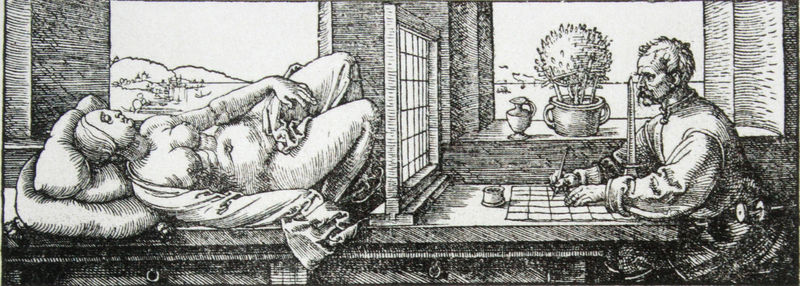
Titel: Der Zeichner des liegenden Weibes
Künstler: Albrecht Dürer
Institution: (Seriendruck)
Schlagwörter: akt, feder, hand, kopf, körper, mann, nackt, schatten, umhang, landschaft, sitzen, brust, busen, fenster, frau, geste, grau, licht, profil, schwarz, tisch, weiss, zeichnung, blick, dame, tuch, bart, profile, wand, bild, hände, innenraum, schauen, brüstung, busch, gitter, gewand, haare, kelch, mantel, sitzend, stoff, pflanze, kanne, krug, beine, blumentopf, bäumchen, topf, brüste, holzschnitt, papier, liegen, modell, perspektive, studie, grafik, graphik, hafen, immel, kissen, polster, atelier, kerze, maler, muse, bett, bauch, faltenwurf, erotik, liegend, oberschenkel, kante, nacktheit, tusche, fenstr, liegende, druck, schraffuren, radierung, stich, künstler, fass, malen, stift, tinte, schreiben, forscher, dürer, tintenfass, kupferstich, lassziv, zeichner, töpfchen, drausen, raster, wissenschaft, massstab, kruf, zeichnng, obszön, anweisung, blumentpf, näbel, zeichenr, brusz, malet